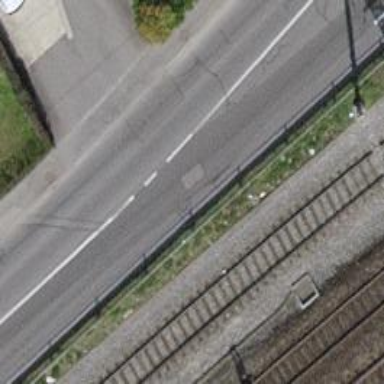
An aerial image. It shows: Primary highway with asphalt surface. There is sidewalk on the left side.